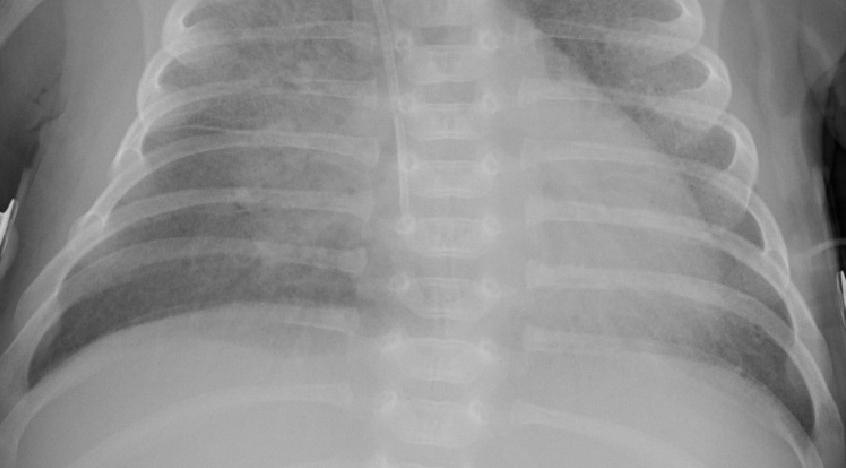
Diagnosis: PNEUMONIA